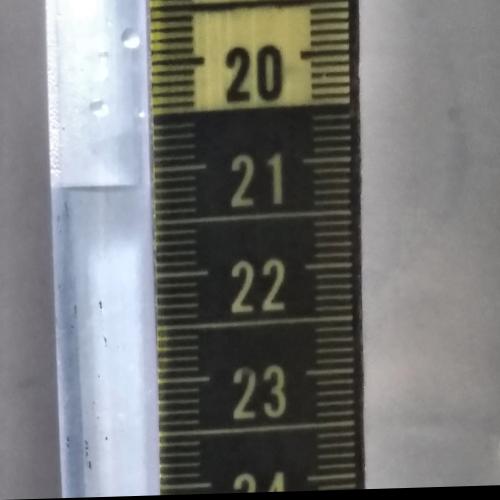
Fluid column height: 21.2 cm